Aerial crown-view tile of a tropical tree (Barro Colorado Island, Panama), acquired 20241112:
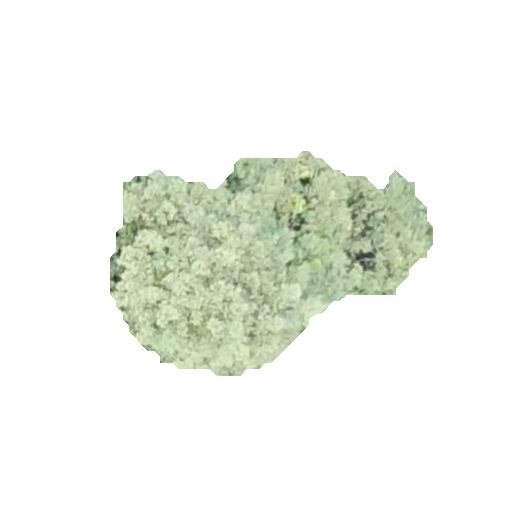
Species: Tabebuia rosea
GBIF accepted scientific name: Tabebuia rosea
Crown area: 75.817 m²